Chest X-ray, AP view. Patient: 65 years old, sex F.
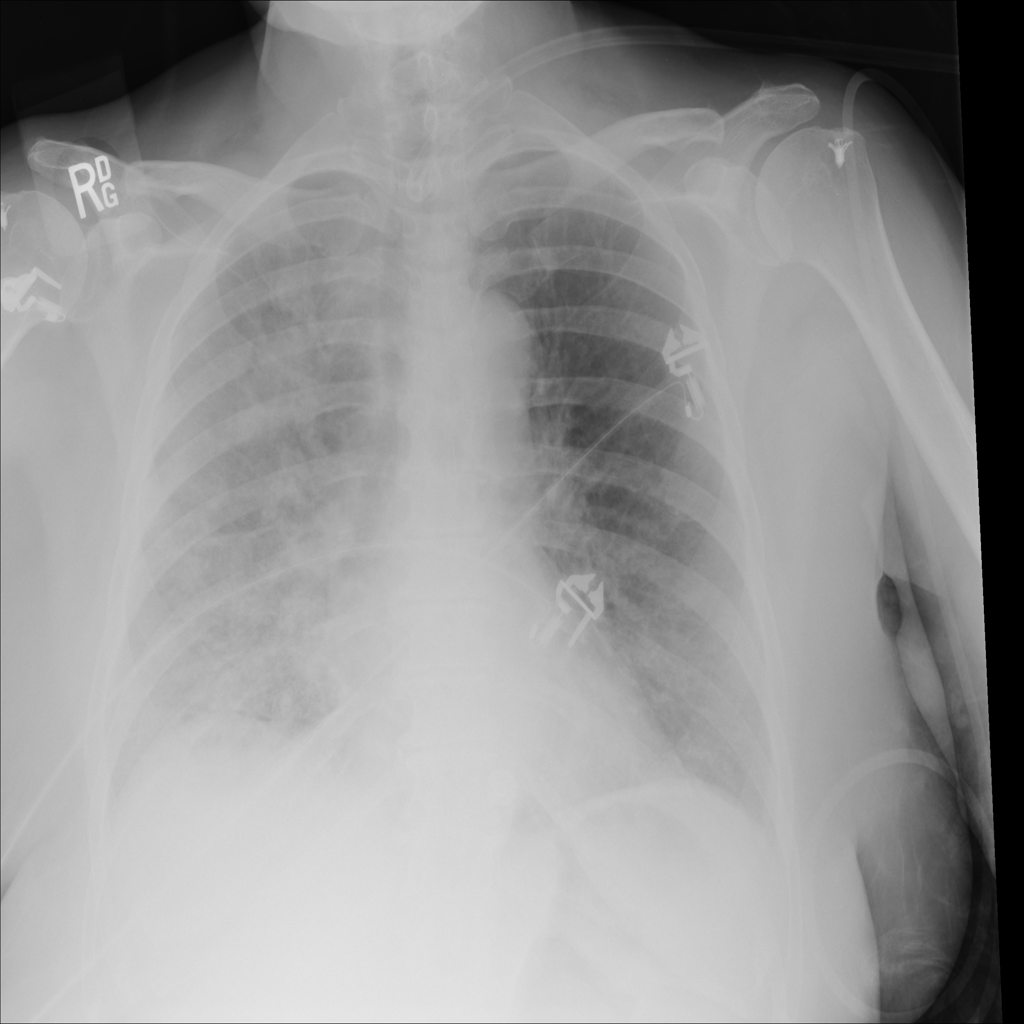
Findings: Infiltration